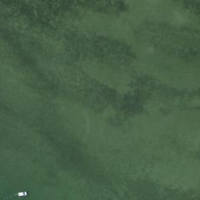
EUNIS habitat code: 14
Species observed at this site:
Trifolium arvense